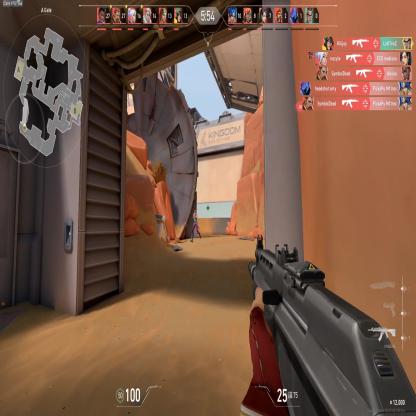
Label: enemy